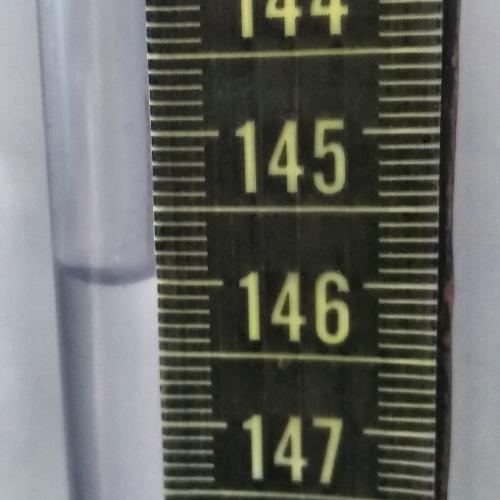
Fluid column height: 146.0 cm